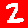
Digit: 2